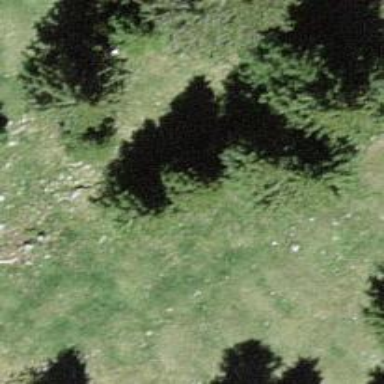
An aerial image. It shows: Needle-leaved tree in nature.